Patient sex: F
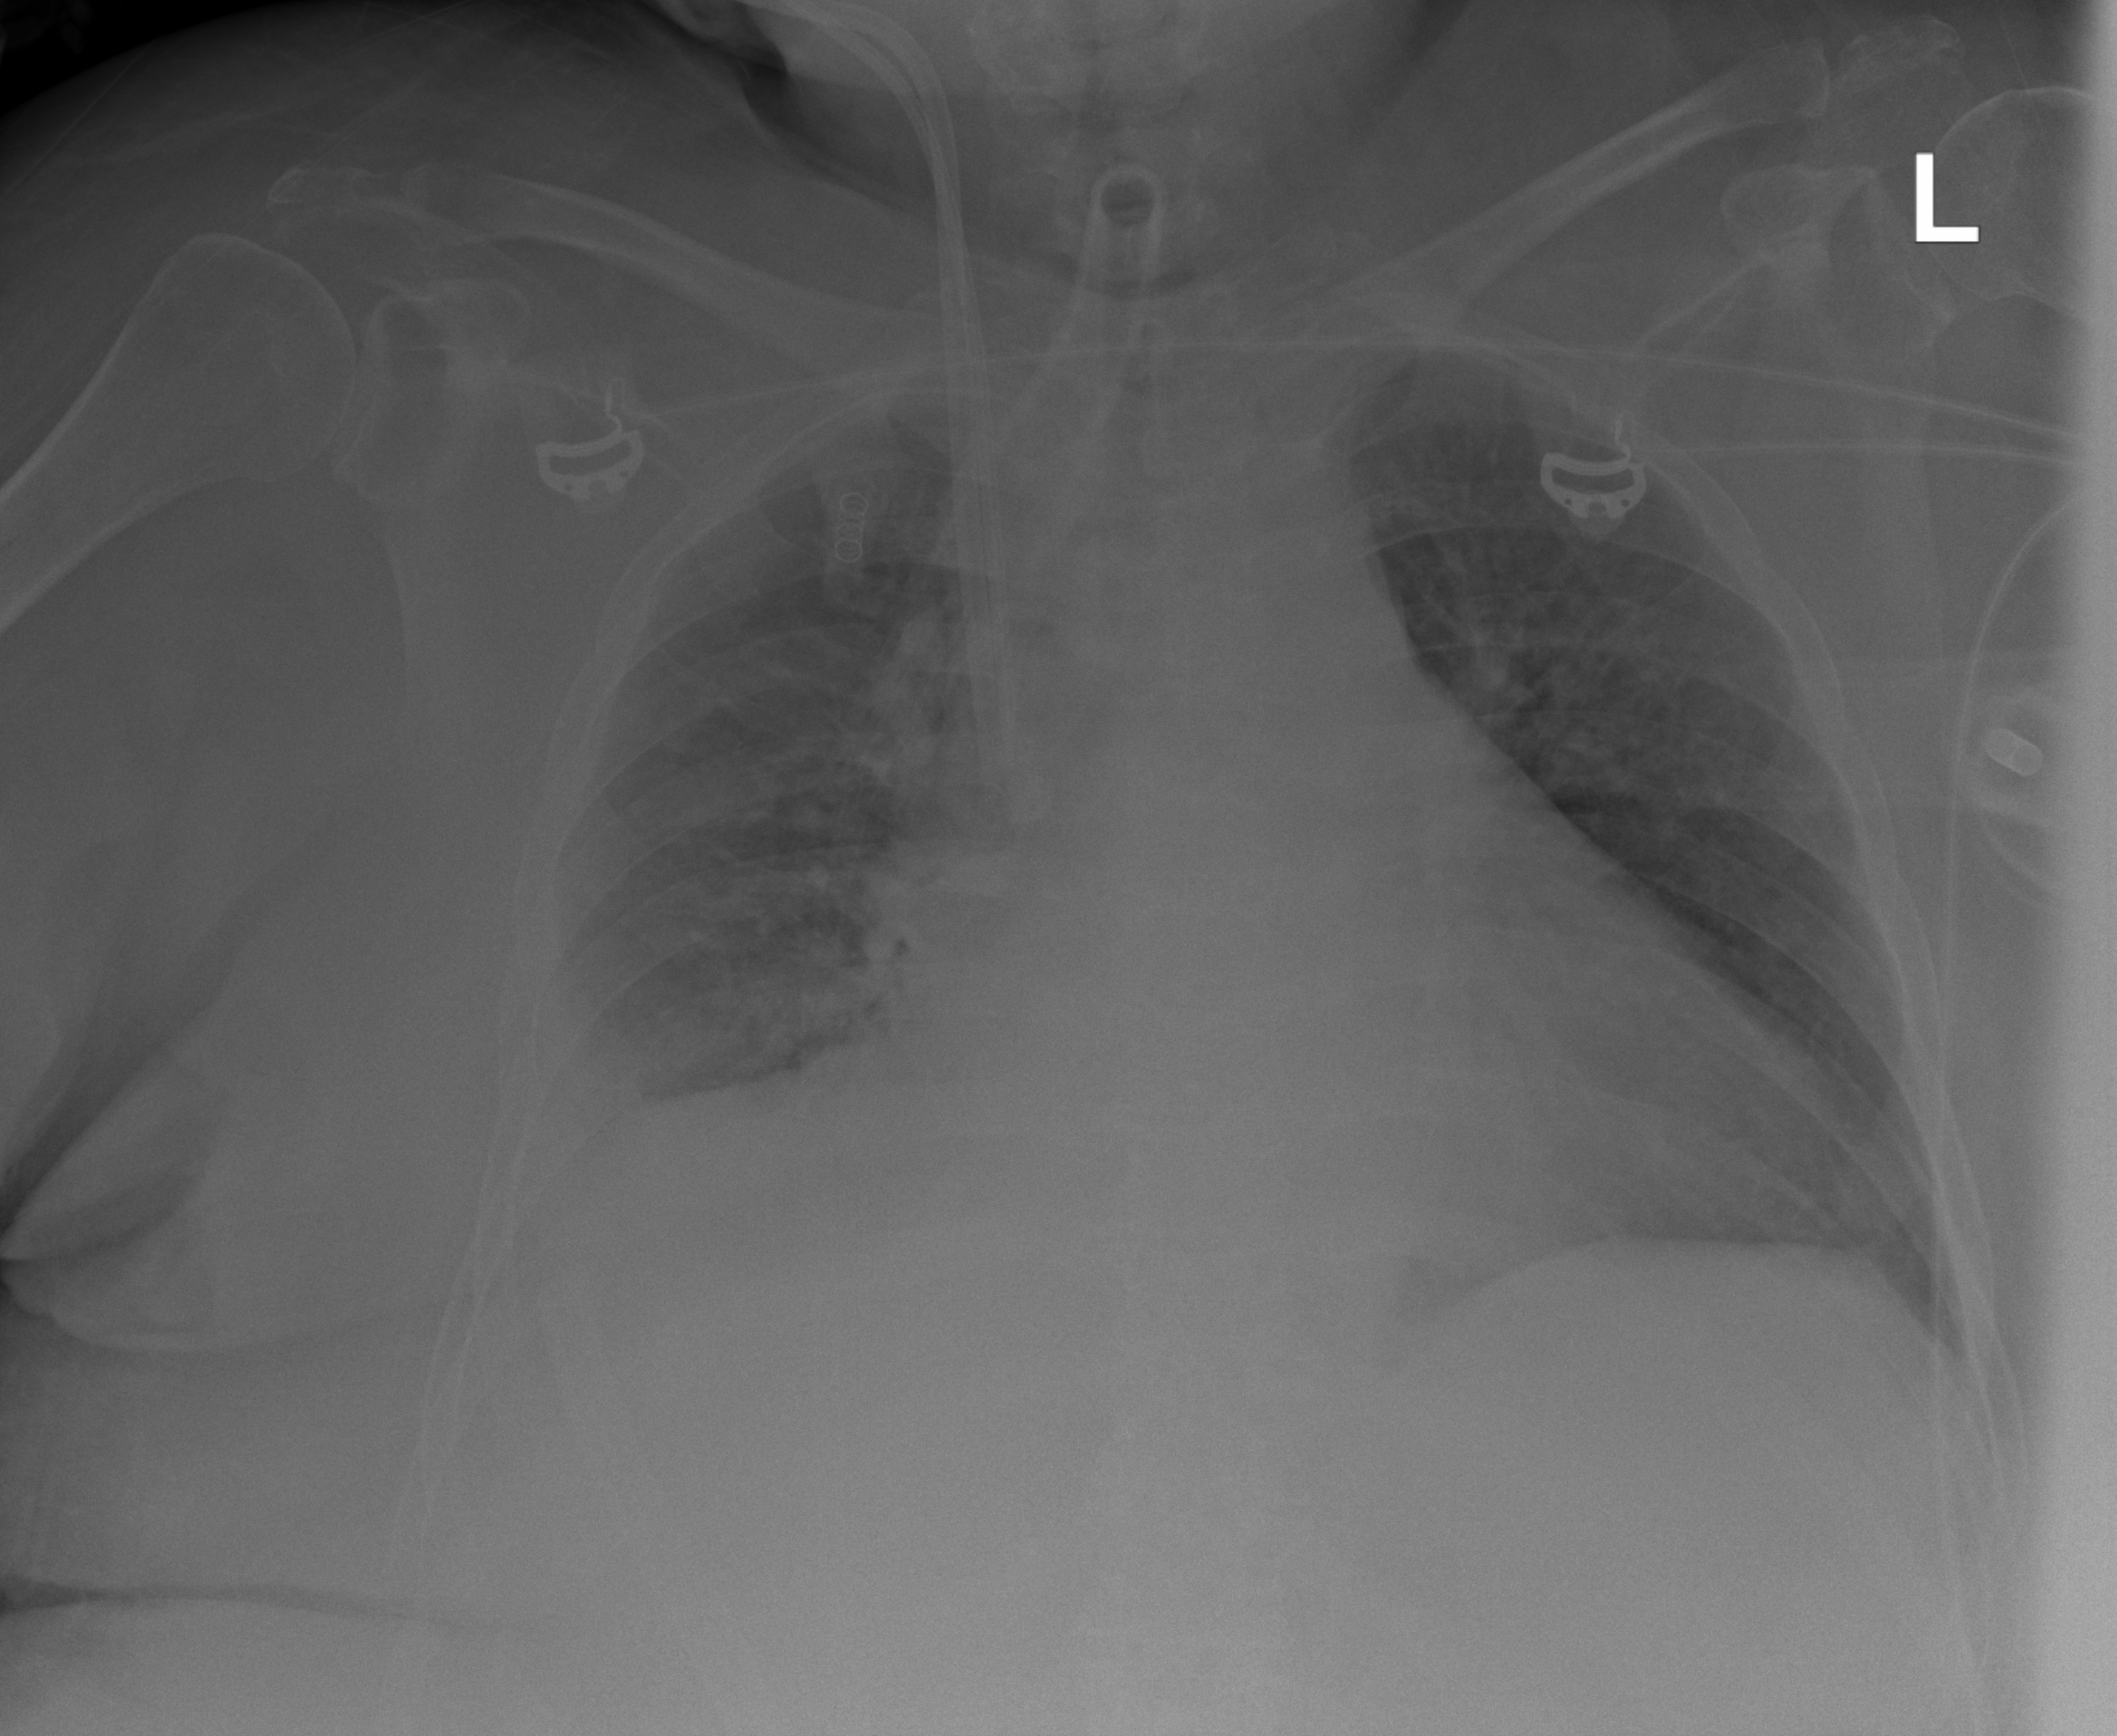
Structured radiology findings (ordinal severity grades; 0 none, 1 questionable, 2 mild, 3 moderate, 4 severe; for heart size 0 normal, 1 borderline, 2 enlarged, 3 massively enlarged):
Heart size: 2
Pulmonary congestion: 2
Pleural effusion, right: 2
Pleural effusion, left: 1
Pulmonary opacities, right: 2
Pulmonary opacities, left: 2
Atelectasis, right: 3
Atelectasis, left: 2